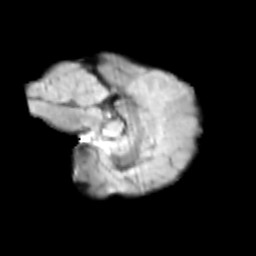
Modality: T2w
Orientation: sagittal
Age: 13
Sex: female
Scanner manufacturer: siemens
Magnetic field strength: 3 T
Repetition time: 3.8 s
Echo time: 0.07 s